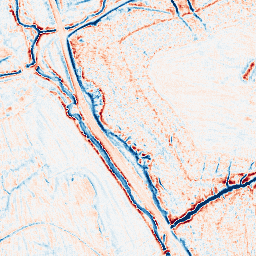
Category: classical
Decomposition family: gaussian_anisotropic
Decomposition parameters: sigma_x: 2
sigma_y: 2
Upsampling method: fft_zeropad
Upsampling parameters: scale: 2
Upsampling scale: 2